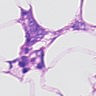
Metastatic tissue present: yes